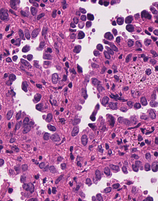
Tumor epithelial tissue: yes
Tumor-associated stroma tissue: yes
Normal tissue: no